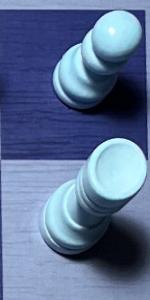
Label: Rook_White